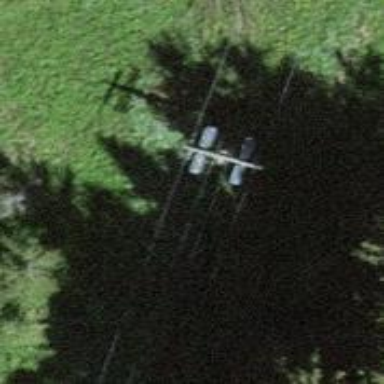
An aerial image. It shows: Pylon used for aerialway.